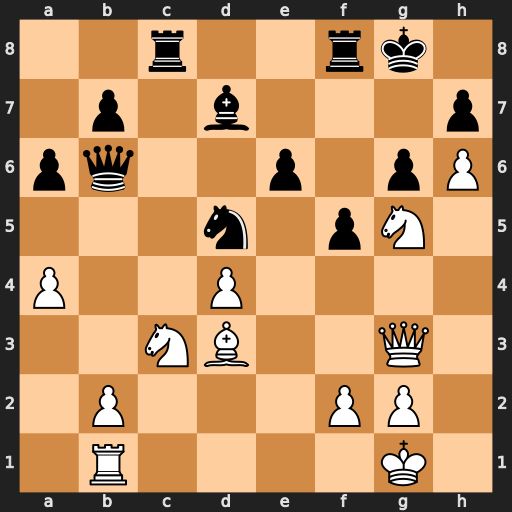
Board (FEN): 2r2rk1/1p1b3p/pq2p1pP/3n1pN1/P2P4/2NB2Q1/1P3PP1/1R4K1
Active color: w
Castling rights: -
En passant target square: -
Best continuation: Nxd5 exd5 Qe5 Qf6 Qxd5+